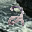
Label: 2